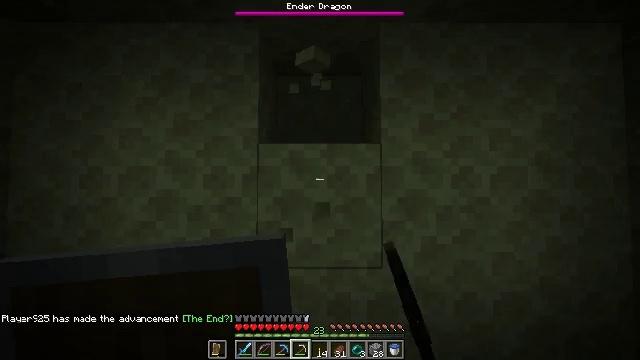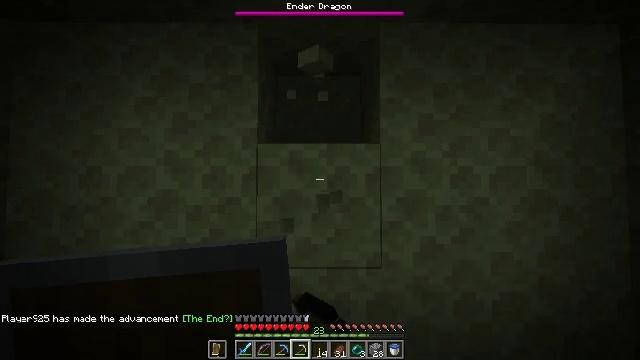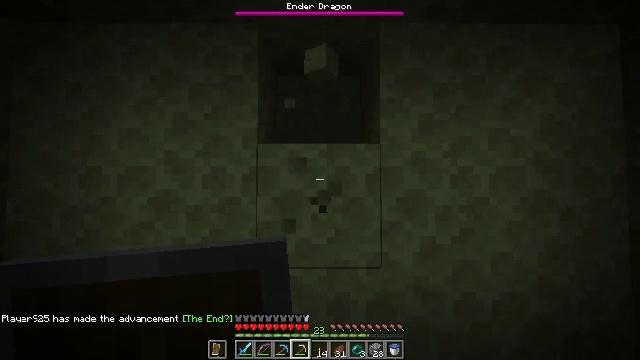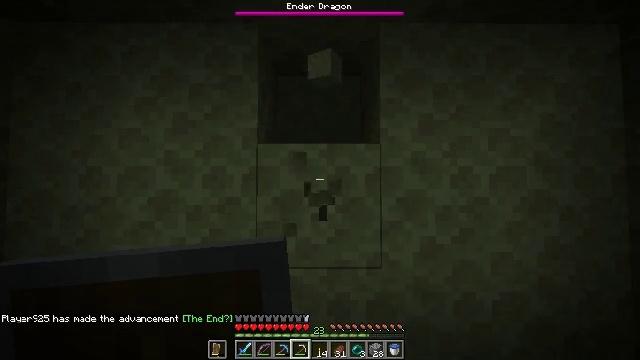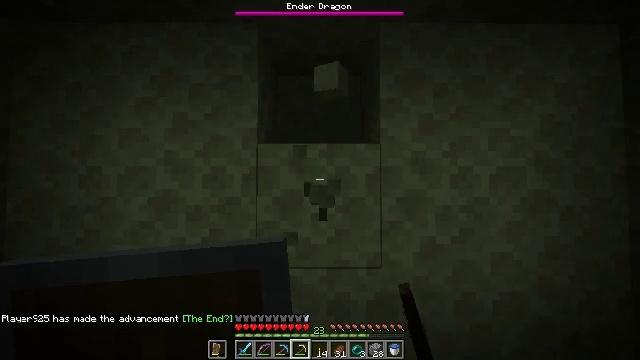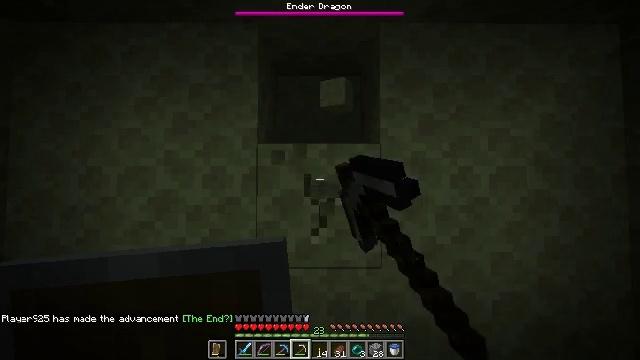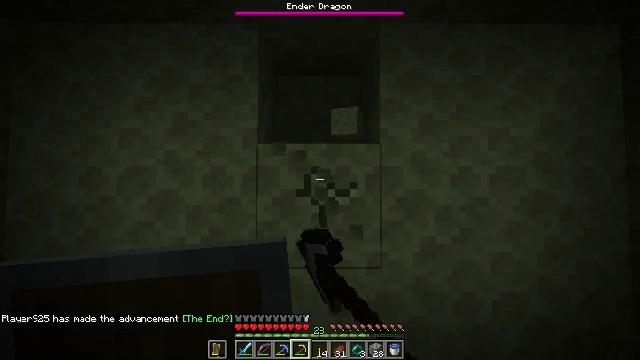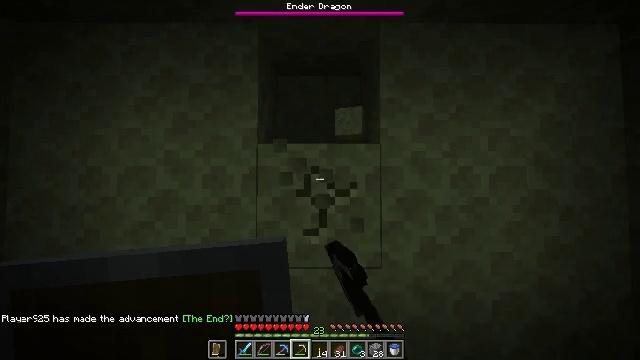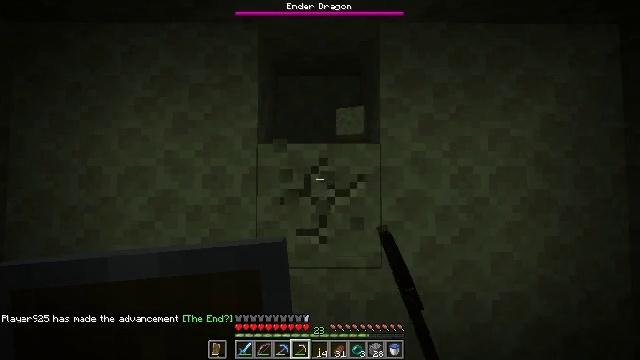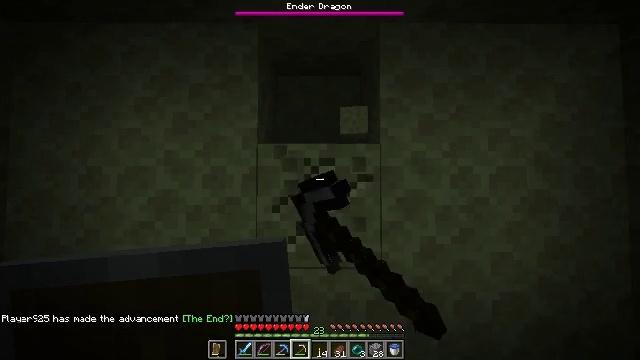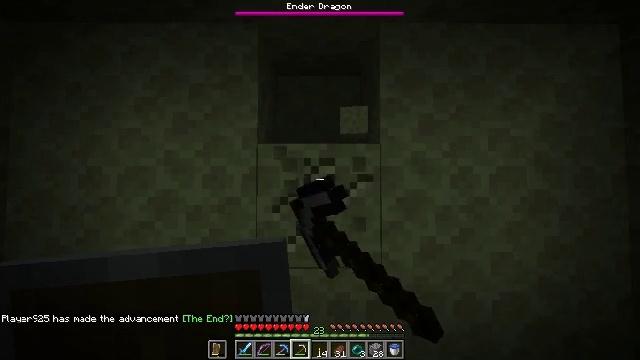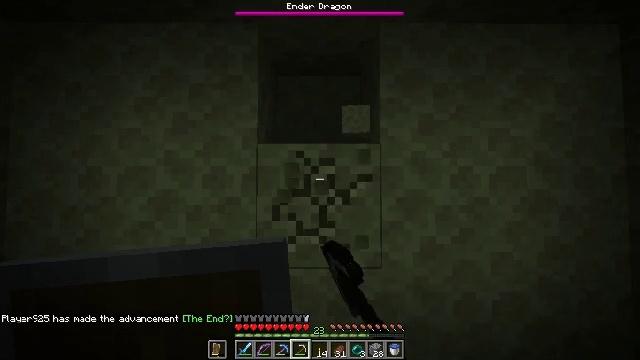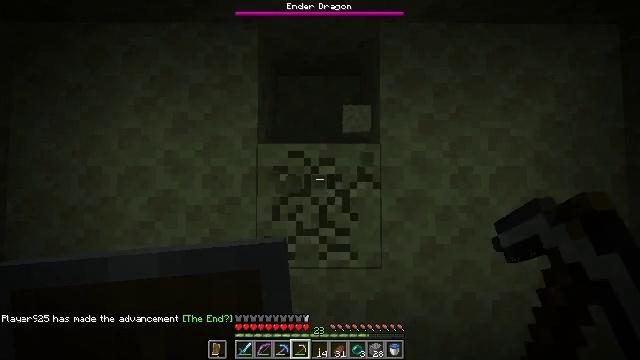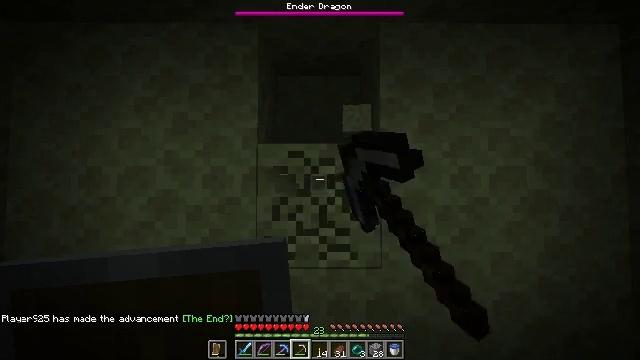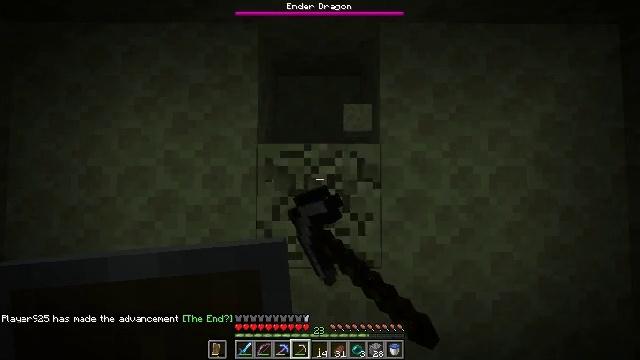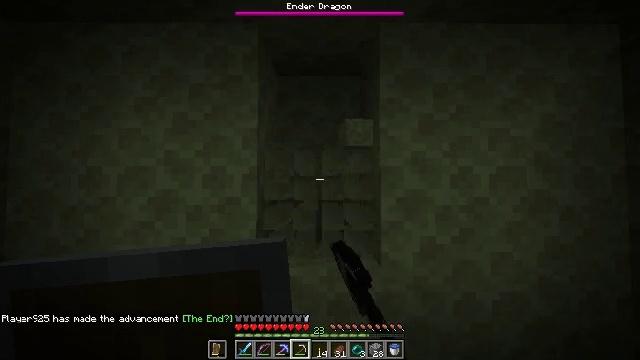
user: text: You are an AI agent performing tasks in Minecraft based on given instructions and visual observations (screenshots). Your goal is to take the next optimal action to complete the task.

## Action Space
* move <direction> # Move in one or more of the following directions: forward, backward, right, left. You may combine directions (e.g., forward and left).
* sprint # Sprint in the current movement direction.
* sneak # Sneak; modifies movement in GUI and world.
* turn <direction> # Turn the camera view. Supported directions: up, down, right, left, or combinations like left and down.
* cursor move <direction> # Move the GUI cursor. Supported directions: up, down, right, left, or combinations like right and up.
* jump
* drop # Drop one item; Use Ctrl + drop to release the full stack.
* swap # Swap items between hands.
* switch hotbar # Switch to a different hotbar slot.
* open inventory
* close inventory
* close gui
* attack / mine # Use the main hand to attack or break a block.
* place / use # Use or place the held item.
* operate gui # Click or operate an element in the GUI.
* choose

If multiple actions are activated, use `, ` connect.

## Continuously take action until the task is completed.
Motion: motion action
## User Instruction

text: Extract end stone with a pickaxe.
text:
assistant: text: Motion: attack / mine
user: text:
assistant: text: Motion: attack / mine
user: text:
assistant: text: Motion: attack / mine
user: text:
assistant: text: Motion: attack / mine
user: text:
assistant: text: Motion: attack / mine
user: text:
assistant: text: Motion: attack / mine
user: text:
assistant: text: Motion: attack / mine
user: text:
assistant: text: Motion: attack / mine
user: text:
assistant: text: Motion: attack / mine
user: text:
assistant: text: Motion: attack / mine
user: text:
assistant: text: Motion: attack / mine
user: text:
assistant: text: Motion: attack / mine
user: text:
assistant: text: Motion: attack / mine
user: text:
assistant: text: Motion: attack / mine
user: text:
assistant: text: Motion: attack / mine
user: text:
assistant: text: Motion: attack / mine
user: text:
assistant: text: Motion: attack / mine
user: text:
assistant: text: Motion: attack / mine
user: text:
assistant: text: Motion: turn up, attack / mine
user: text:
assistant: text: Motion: turn right and up, attack / mine
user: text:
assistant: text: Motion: turn right and up
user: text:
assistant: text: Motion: turn up
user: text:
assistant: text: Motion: turn up
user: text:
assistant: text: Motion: no_op
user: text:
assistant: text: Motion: turn left and down
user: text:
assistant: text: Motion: turn left and down
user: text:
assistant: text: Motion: no_op
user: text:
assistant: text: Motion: turn down
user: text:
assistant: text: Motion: no_op
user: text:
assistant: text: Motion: no_op